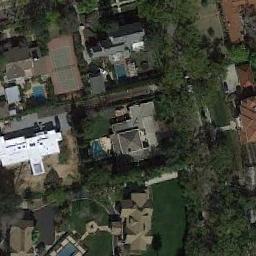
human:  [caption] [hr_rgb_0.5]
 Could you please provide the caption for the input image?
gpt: The tennis court is on the grass next to some buildings and trees .

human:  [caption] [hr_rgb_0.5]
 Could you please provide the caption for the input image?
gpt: Many buildings are beside the tennis courts .

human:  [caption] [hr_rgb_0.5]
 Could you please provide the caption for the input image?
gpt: Tennis court and swimming pool in the middle of a residential area surrounded by trees .

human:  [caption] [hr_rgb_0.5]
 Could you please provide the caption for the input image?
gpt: Two tennis courts, one shaded by trees, the other not .

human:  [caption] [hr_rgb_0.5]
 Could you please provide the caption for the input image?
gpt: There are many green trees and buildings around the tennis court .